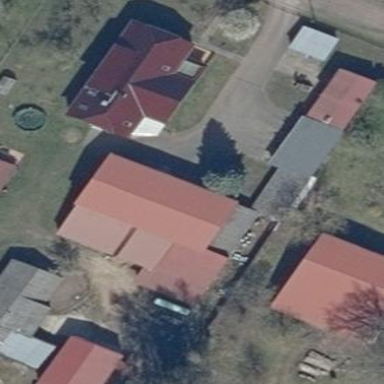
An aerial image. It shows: Simple house.